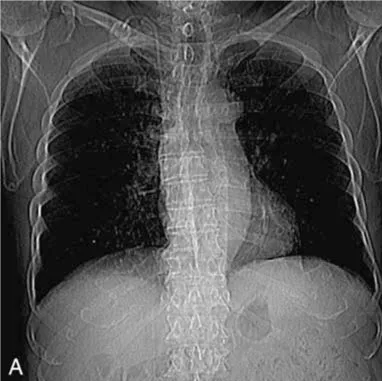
In patient 3, a 79-year-old man with advanced proximal jejunal cancer underwent primary lesions resection and received proton therapy over pulmonary metastatic lesions, followed by the self-paid anti-PD-1 treatment. Before anti-PD-1 treatment, pulmonary metastatic lesions over bilateral hilums were found (A and B).
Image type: radiology (x_ray)